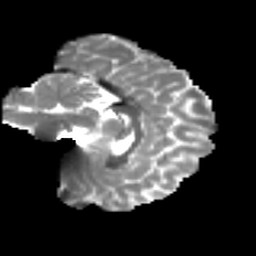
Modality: T2w
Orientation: sagittal
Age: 21
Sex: male
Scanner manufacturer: ge
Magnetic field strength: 3 T
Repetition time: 7.8 s
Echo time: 0.0606 s